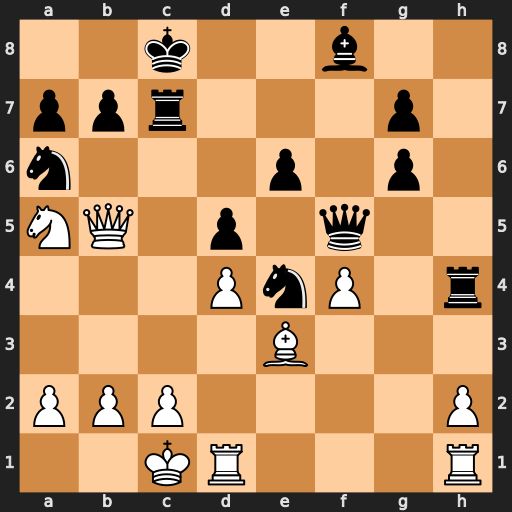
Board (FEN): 2k2b2/ppr3p1/n3p1p1/NQ1p1q2/3PnP1r/4B3/PPP4P/2KR3R
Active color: w
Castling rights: -
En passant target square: -
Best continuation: Qe8#